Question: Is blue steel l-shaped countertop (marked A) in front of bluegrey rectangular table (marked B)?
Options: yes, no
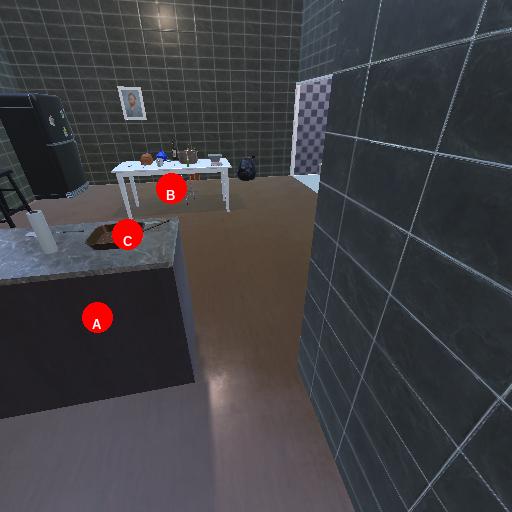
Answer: yes